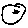
Label: smiley face